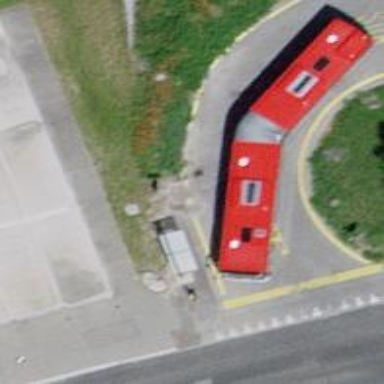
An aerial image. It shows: Bus stop with sheltered platform for public transport.